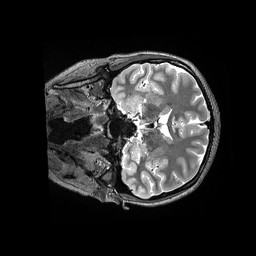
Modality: T2w
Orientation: coronal
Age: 21
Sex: female
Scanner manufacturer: siemens
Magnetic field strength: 3 T
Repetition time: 3.2 s
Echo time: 0.564 s